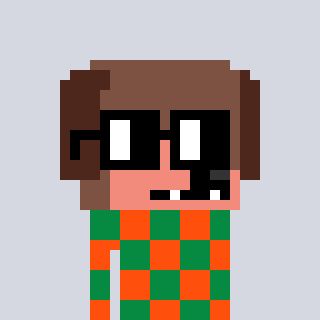
a pixel art character with square black glasses, a dog-shaped head and a orange-colored body on a cool background